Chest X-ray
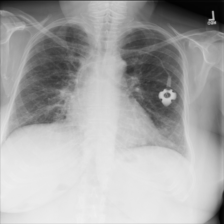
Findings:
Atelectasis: negative
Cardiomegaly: negative
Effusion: negative
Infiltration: negative
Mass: negative
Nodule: negative
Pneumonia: negative
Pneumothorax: negative
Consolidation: negative
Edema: negative
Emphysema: negative
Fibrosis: negative
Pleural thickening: negative
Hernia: negative